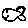
Label: fish